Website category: phone
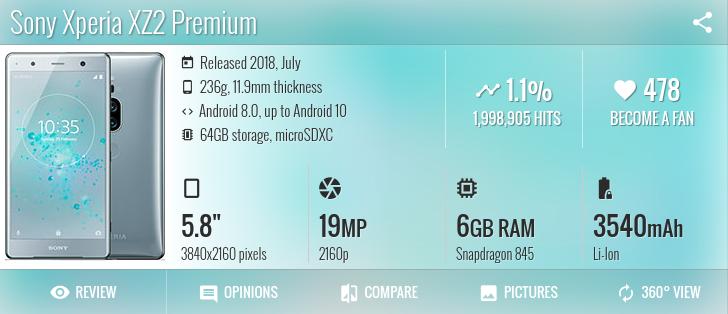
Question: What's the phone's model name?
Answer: Sony Xperia XZ2 Premium

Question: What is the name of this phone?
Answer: Sony Xperia XZ2 Premium

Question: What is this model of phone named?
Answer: Sony Xperia XZ2 Premium

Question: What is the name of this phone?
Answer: Sony Xperia XZ2 Premium

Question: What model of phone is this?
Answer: Sony Xperia XZ2 Premium

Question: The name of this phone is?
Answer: Sony Xperia XZ2 Premium

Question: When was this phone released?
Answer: Released 2018, July

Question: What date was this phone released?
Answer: Released 2018, July

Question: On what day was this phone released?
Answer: Released 2018, July

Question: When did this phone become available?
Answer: Released 2018, July

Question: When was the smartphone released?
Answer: Released 2018, July

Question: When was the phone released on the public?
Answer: Released 2018, July

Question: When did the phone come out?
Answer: Released 2018, July

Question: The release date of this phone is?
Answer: Released 2018, July

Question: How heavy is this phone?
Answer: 236g

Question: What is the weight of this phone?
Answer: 236g

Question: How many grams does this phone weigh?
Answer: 236g

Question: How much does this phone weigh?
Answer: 236g

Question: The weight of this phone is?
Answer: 236g

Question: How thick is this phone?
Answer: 11.9mm thickness

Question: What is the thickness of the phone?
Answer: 11.9mm thickness

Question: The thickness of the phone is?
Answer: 11.9mm thickness

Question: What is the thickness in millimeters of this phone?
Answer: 11.9mm thickness

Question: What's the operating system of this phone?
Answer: Android 8.0, up to Android 10

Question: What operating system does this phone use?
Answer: Android 8.0, up to Android 10

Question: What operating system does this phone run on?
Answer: Android 8.0, up to Android 10

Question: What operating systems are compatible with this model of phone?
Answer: Android 8.0, up to Android 10

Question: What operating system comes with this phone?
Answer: Android 8.0, up to Android 10

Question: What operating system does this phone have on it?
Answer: Android 8.0, up to Android 10

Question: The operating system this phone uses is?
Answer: Android 8.0, up to Android 10

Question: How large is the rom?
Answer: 64GB storage

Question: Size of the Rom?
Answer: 64GB storage

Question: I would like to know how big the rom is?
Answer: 64GB storage

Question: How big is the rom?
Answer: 64GB storage

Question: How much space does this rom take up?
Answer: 64GB storage

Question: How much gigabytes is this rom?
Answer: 64GB storage

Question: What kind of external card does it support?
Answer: microSDXC

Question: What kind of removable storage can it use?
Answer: microSDXC

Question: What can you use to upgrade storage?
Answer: microSDXC

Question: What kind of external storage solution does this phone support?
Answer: microSDXC

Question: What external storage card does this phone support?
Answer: microSDXC

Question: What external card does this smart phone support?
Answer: microSDXC

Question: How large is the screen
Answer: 5.8"

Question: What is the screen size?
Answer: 5.8"

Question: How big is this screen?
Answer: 5.8"

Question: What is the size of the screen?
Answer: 5.8"

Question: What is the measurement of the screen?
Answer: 5.8"

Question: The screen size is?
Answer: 5.8"

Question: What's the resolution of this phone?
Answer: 3840x2160 pixels

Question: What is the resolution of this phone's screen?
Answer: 3840x2160 pixels

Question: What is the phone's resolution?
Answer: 3840x2160 pixels

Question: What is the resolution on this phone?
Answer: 3840x2160 pixels

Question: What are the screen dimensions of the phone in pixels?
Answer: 3840x2160 pixels

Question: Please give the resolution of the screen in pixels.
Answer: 3840x2160 pixels

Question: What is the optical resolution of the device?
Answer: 3840x2160 pixels

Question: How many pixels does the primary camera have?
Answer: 19 MP

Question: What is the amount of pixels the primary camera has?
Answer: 19 MP

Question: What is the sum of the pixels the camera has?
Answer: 19 MP

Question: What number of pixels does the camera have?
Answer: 19 MP

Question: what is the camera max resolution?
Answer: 19 MP

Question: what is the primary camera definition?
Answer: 19 MP

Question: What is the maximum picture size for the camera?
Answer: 19 MP

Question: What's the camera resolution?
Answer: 2160p

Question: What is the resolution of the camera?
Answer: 2160p